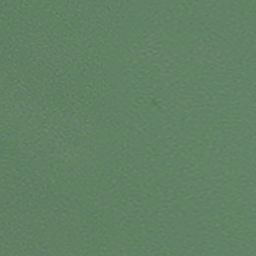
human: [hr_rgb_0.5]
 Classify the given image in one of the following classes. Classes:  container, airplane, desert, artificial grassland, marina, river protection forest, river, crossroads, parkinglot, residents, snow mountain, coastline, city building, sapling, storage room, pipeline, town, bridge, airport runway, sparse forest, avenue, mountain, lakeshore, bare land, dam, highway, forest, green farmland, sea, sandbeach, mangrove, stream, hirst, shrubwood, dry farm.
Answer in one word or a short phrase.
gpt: sea